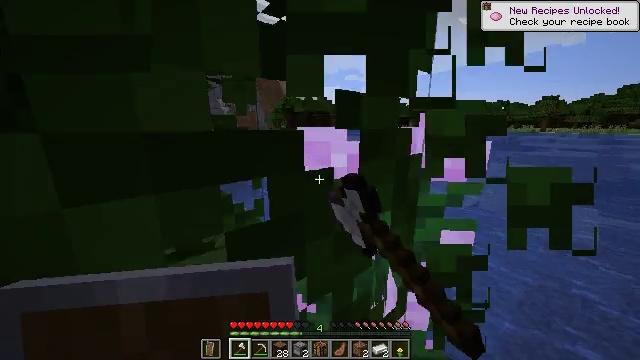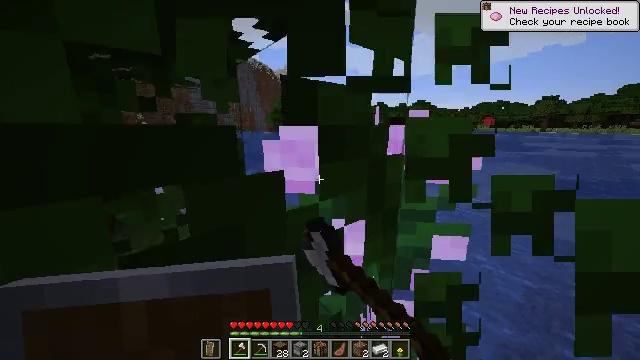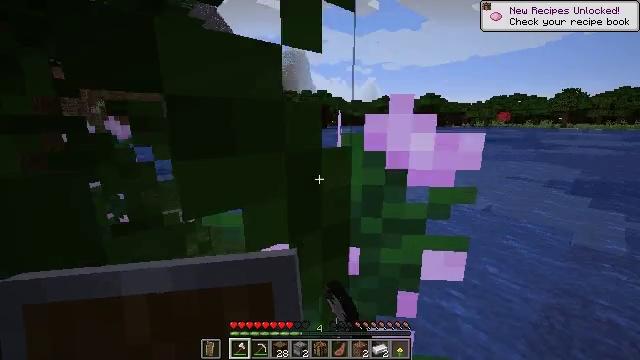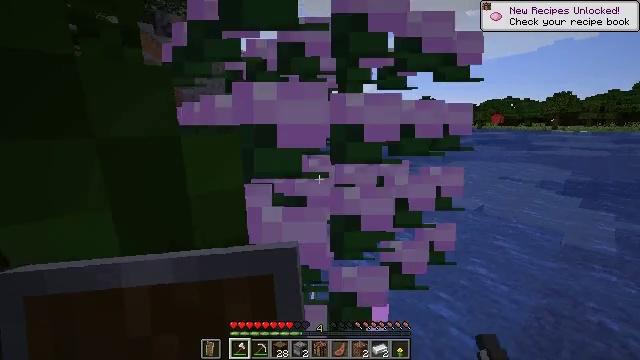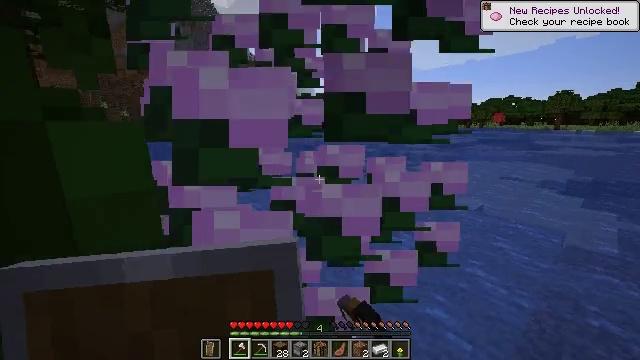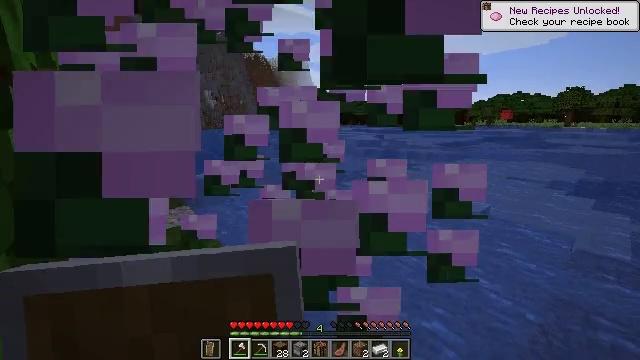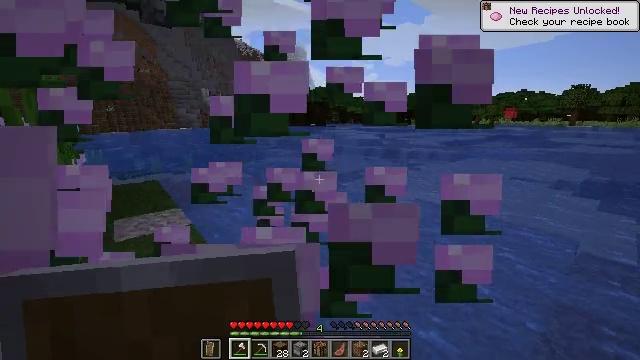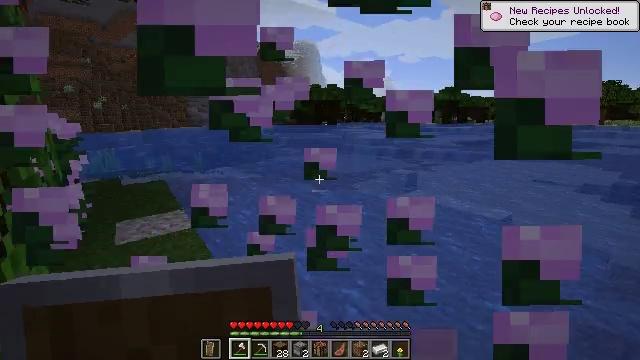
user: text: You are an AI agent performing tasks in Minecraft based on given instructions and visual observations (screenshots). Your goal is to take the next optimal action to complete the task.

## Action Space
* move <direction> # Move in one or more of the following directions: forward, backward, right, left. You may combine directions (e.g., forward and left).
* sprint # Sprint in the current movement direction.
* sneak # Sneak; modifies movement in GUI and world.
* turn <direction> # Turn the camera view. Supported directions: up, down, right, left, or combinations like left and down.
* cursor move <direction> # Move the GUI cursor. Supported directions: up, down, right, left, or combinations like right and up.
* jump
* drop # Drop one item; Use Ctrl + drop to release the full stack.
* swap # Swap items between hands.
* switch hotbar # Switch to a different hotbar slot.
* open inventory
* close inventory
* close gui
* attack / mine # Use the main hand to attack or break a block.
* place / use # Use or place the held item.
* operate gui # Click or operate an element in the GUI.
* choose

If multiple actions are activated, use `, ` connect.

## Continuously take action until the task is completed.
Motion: motion action
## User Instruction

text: Pick the peony from the grass.
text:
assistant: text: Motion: move forward, sprint, attack / mine
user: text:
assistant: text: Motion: move forward, sprint, attack / mine
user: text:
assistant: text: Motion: move forward, sprint, attack / mine
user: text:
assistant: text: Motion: move forward, sprint, attack / mine
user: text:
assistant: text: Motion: move forward, sprint, attack / mine
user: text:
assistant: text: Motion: move forward, sprint, attack / mine
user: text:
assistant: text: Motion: move forward, sprint, turn left, attack / mine
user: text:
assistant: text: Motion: sprint, attack / mine